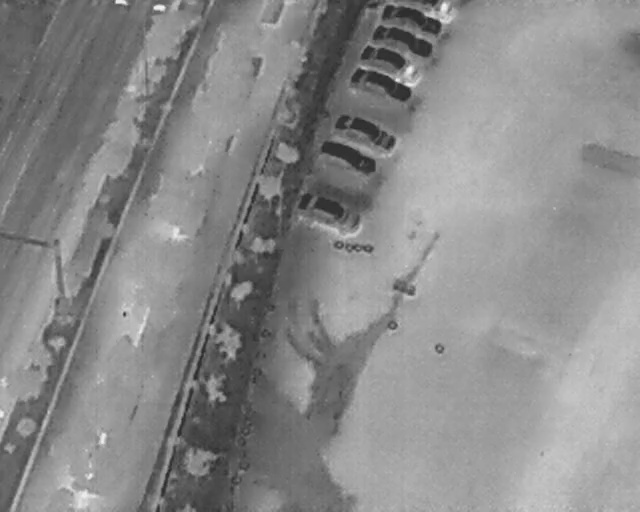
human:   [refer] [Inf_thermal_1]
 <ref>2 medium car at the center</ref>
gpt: <box>[[48, 34, 53, 48, 20], [52, 24, 56, 37, 22]]</box>

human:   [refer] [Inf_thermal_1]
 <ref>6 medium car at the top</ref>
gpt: <box>[[55, 19, 59, 32, 22], [57, 9, 61, 23, 22], [58, 5, 62, 18, 22], [61, 1, 64, 14, 22], [62, -2, 66, 10, 17], [65, -3, 68, 7, 2]]</box>